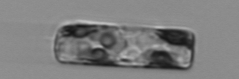
Label: Guinardia_delicatula